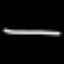
Label: line